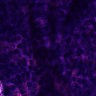
Metastatic tissue present: no